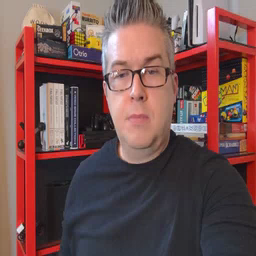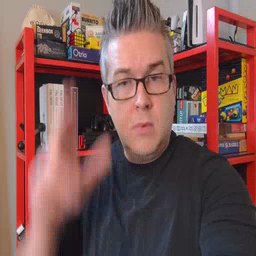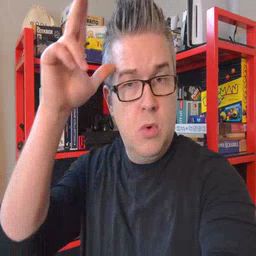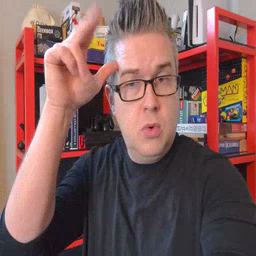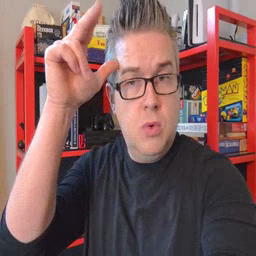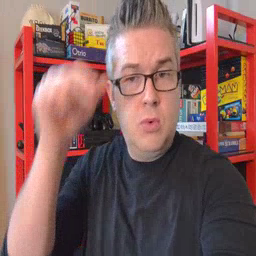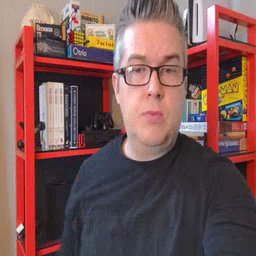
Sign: horse